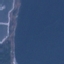
Land use / land cover: SeaLake